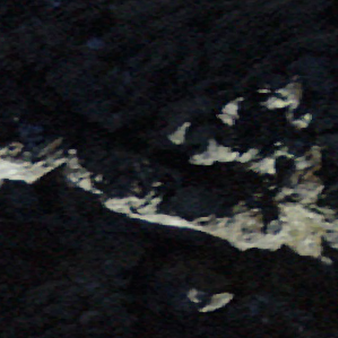
Label: other